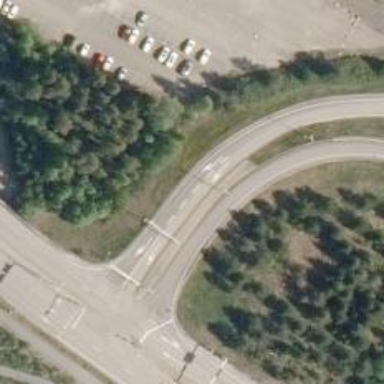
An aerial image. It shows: Trunk link highway with asphalt surface.